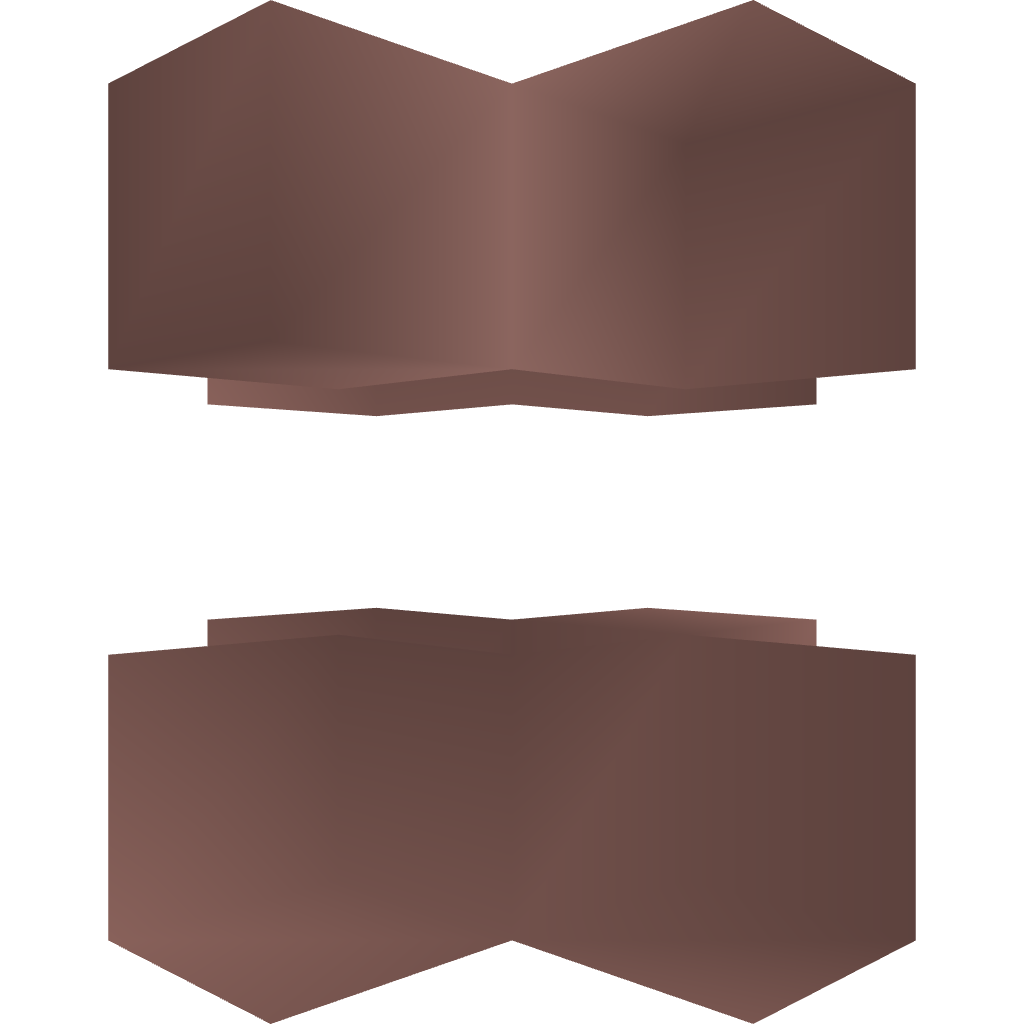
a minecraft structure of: Night Activated Light bad low quality